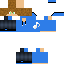
A male human skin with medium skin, wearing brown long hair dressed in a blue hoodie and blue pants, featuring a closed mouth.